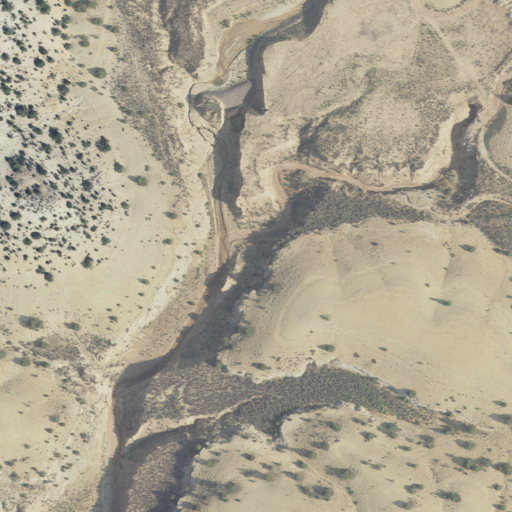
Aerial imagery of valley in Utah named Red Wash containing shrub and barren land